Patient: sex F, age 46
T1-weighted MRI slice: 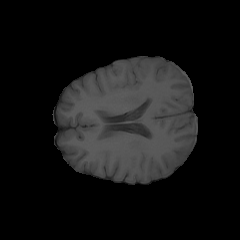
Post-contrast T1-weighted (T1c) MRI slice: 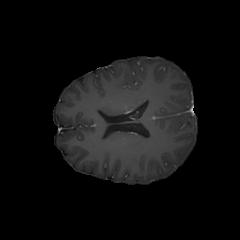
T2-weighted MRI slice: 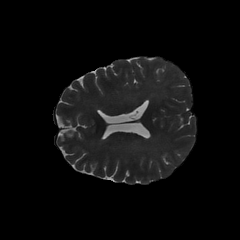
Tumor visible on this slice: no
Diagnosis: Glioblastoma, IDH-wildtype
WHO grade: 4